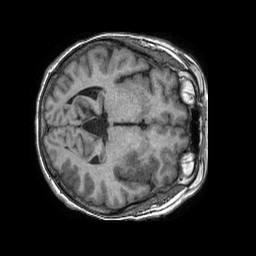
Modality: T1w
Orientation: axial
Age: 67
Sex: female
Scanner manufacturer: philips
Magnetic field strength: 1.5 T
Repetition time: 0.007608 s
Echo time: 0.003456 s